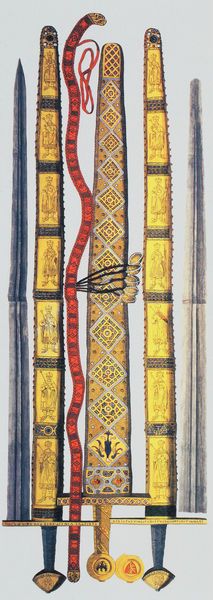
Titel: Das Reichsschwert, das Zeremonienschwert und der verschollene Gürtel Kaiser Ottos IV.
Künstler: Johann Adam Delsenbach
Institution: Wien, Kunsthistorisches Museum
Schlagwörter: adler, blau, dreieck, gelb, schwarz, gürtel, rot, malerei, muster, band, schneide, silber, gold, gotik, stock, studie, abstrakt, linien, verzierung, wandmalerei, scheide, griff, klinge, halterung, vergoldet, schwert, schwerter, waffe, schlange, stempel, wappen, knauf, mittelalter, krönung, könige, gurt, sechs, ornamentik, abdruck, knick, vergoldung, indianer, byzanz, inka, dekot, scheiden, klingwe